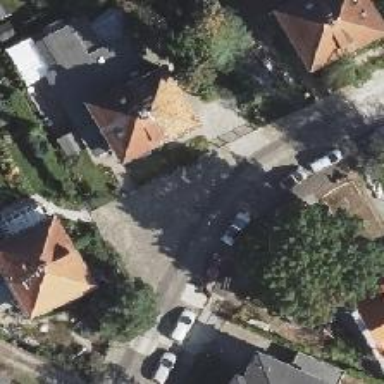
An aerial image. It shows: Residential road with concrete surface.